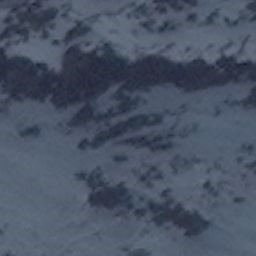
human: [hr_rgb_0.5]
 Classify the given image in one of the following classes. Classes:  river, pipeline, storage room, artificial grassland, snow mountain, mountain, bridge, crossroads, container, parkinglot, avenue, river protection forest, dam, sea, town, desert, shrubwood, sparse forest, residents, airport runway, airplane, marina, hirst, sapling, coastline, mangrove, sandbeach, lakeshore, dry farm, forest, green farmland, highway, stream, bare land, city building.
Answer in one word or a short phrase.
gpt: snow mountain